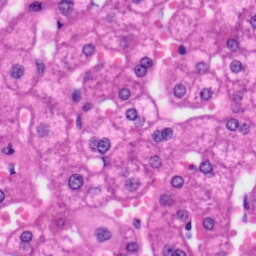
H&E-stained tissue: Liver